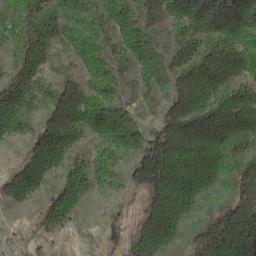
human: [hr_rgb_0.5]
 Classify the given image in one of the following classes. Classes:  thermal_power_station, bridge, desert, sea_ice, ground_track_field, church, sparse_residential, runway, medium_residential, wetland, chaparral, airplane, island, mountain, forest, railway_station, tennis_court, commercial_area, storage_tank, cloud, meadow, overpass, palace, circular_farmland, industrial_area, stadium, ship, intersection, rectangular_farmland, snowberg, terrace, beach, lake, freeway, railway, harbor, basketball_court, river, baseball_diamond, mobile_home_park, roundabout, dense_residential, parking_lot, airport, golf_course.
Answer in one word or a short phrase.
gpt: mountain